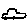
Label: car